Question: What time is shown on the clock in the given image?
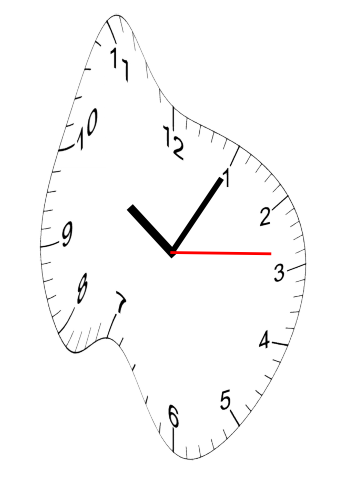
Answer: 10:05:14